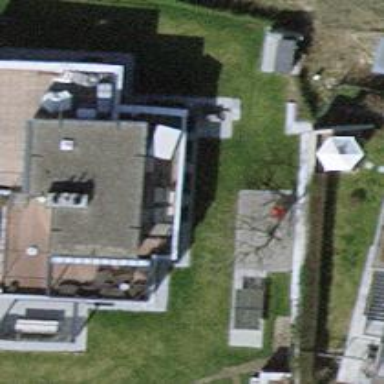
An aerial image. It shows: Detached building.